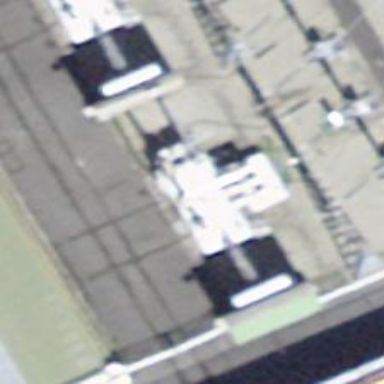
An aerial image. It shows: Outdoor transformer.